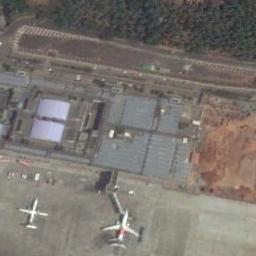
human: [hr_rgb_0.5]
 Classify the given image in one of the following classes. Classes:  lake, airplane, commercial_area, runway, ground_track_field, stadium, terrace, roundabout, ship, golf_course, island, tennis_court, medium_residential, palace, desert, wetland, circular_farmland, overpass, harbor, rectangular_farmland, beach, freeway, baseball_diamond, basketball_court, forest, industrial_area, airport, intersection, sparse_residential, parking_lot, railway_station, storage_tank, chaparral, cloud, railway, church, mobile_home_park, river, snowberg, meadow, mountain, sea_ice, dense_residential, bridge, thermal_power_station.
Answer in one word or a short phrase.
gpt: airplane